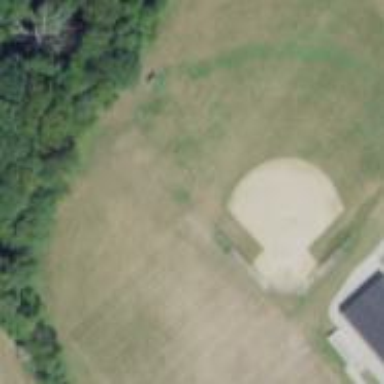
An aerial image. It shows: Baseball pitch for leisure and sports activities.